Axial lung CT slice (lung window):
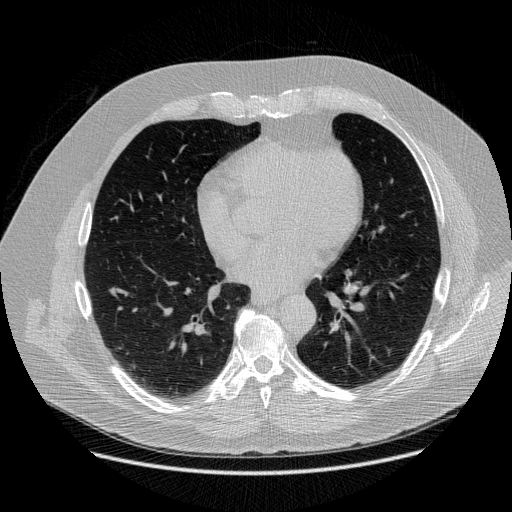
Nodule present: no